Interaction volume radius: 5 \u00c5
Interaction volume height: 10 \u00c5
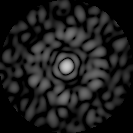
Disorder parameter: 0.7981